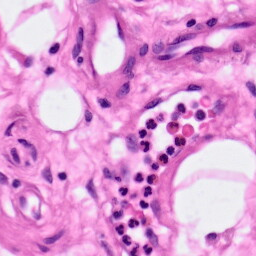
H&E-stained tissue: Pancreatic